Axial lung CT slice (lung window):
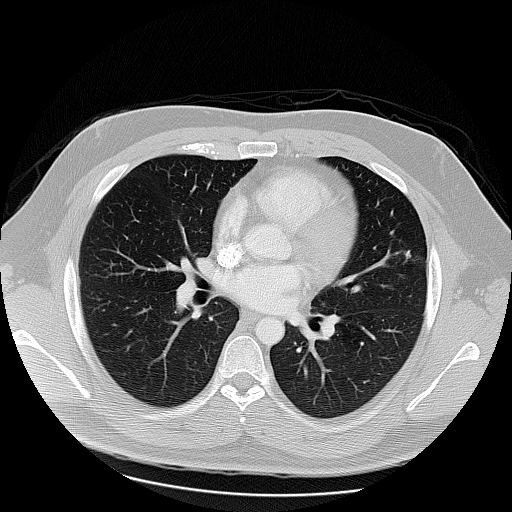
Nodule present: no